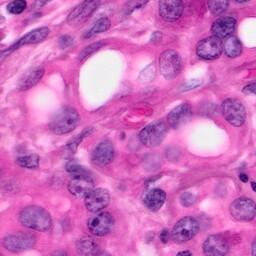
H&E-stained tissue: Pancreatic